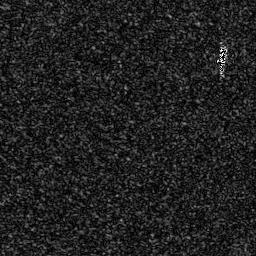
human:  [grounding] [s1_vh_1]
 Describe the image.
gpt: In the satellite image, there is  <ref>1 small ship </ref> <box>[[83, 15, 89, 28, 0]]</box> located at top right.